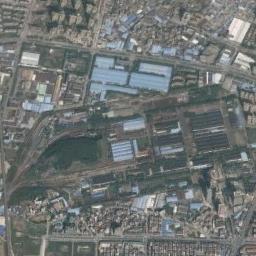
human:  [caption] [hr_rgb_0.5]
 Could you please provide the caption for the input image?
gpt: Many buildings are beside the railway station .

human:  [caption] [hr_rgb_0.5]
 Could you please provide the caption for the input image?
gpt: The railway station is next to some buildings and grass .

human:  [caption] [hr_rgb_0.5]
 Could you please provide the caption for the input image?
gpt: There is a railway station in the crowded city .

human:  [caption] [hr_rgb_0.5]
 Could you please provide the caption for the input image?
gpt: The railway station has some railways and some makeshift houses  are between the railways .

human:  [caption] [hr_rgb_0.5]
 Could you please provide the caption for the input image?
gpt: There are many buildings and some green trees beside the railway station .